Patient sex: F
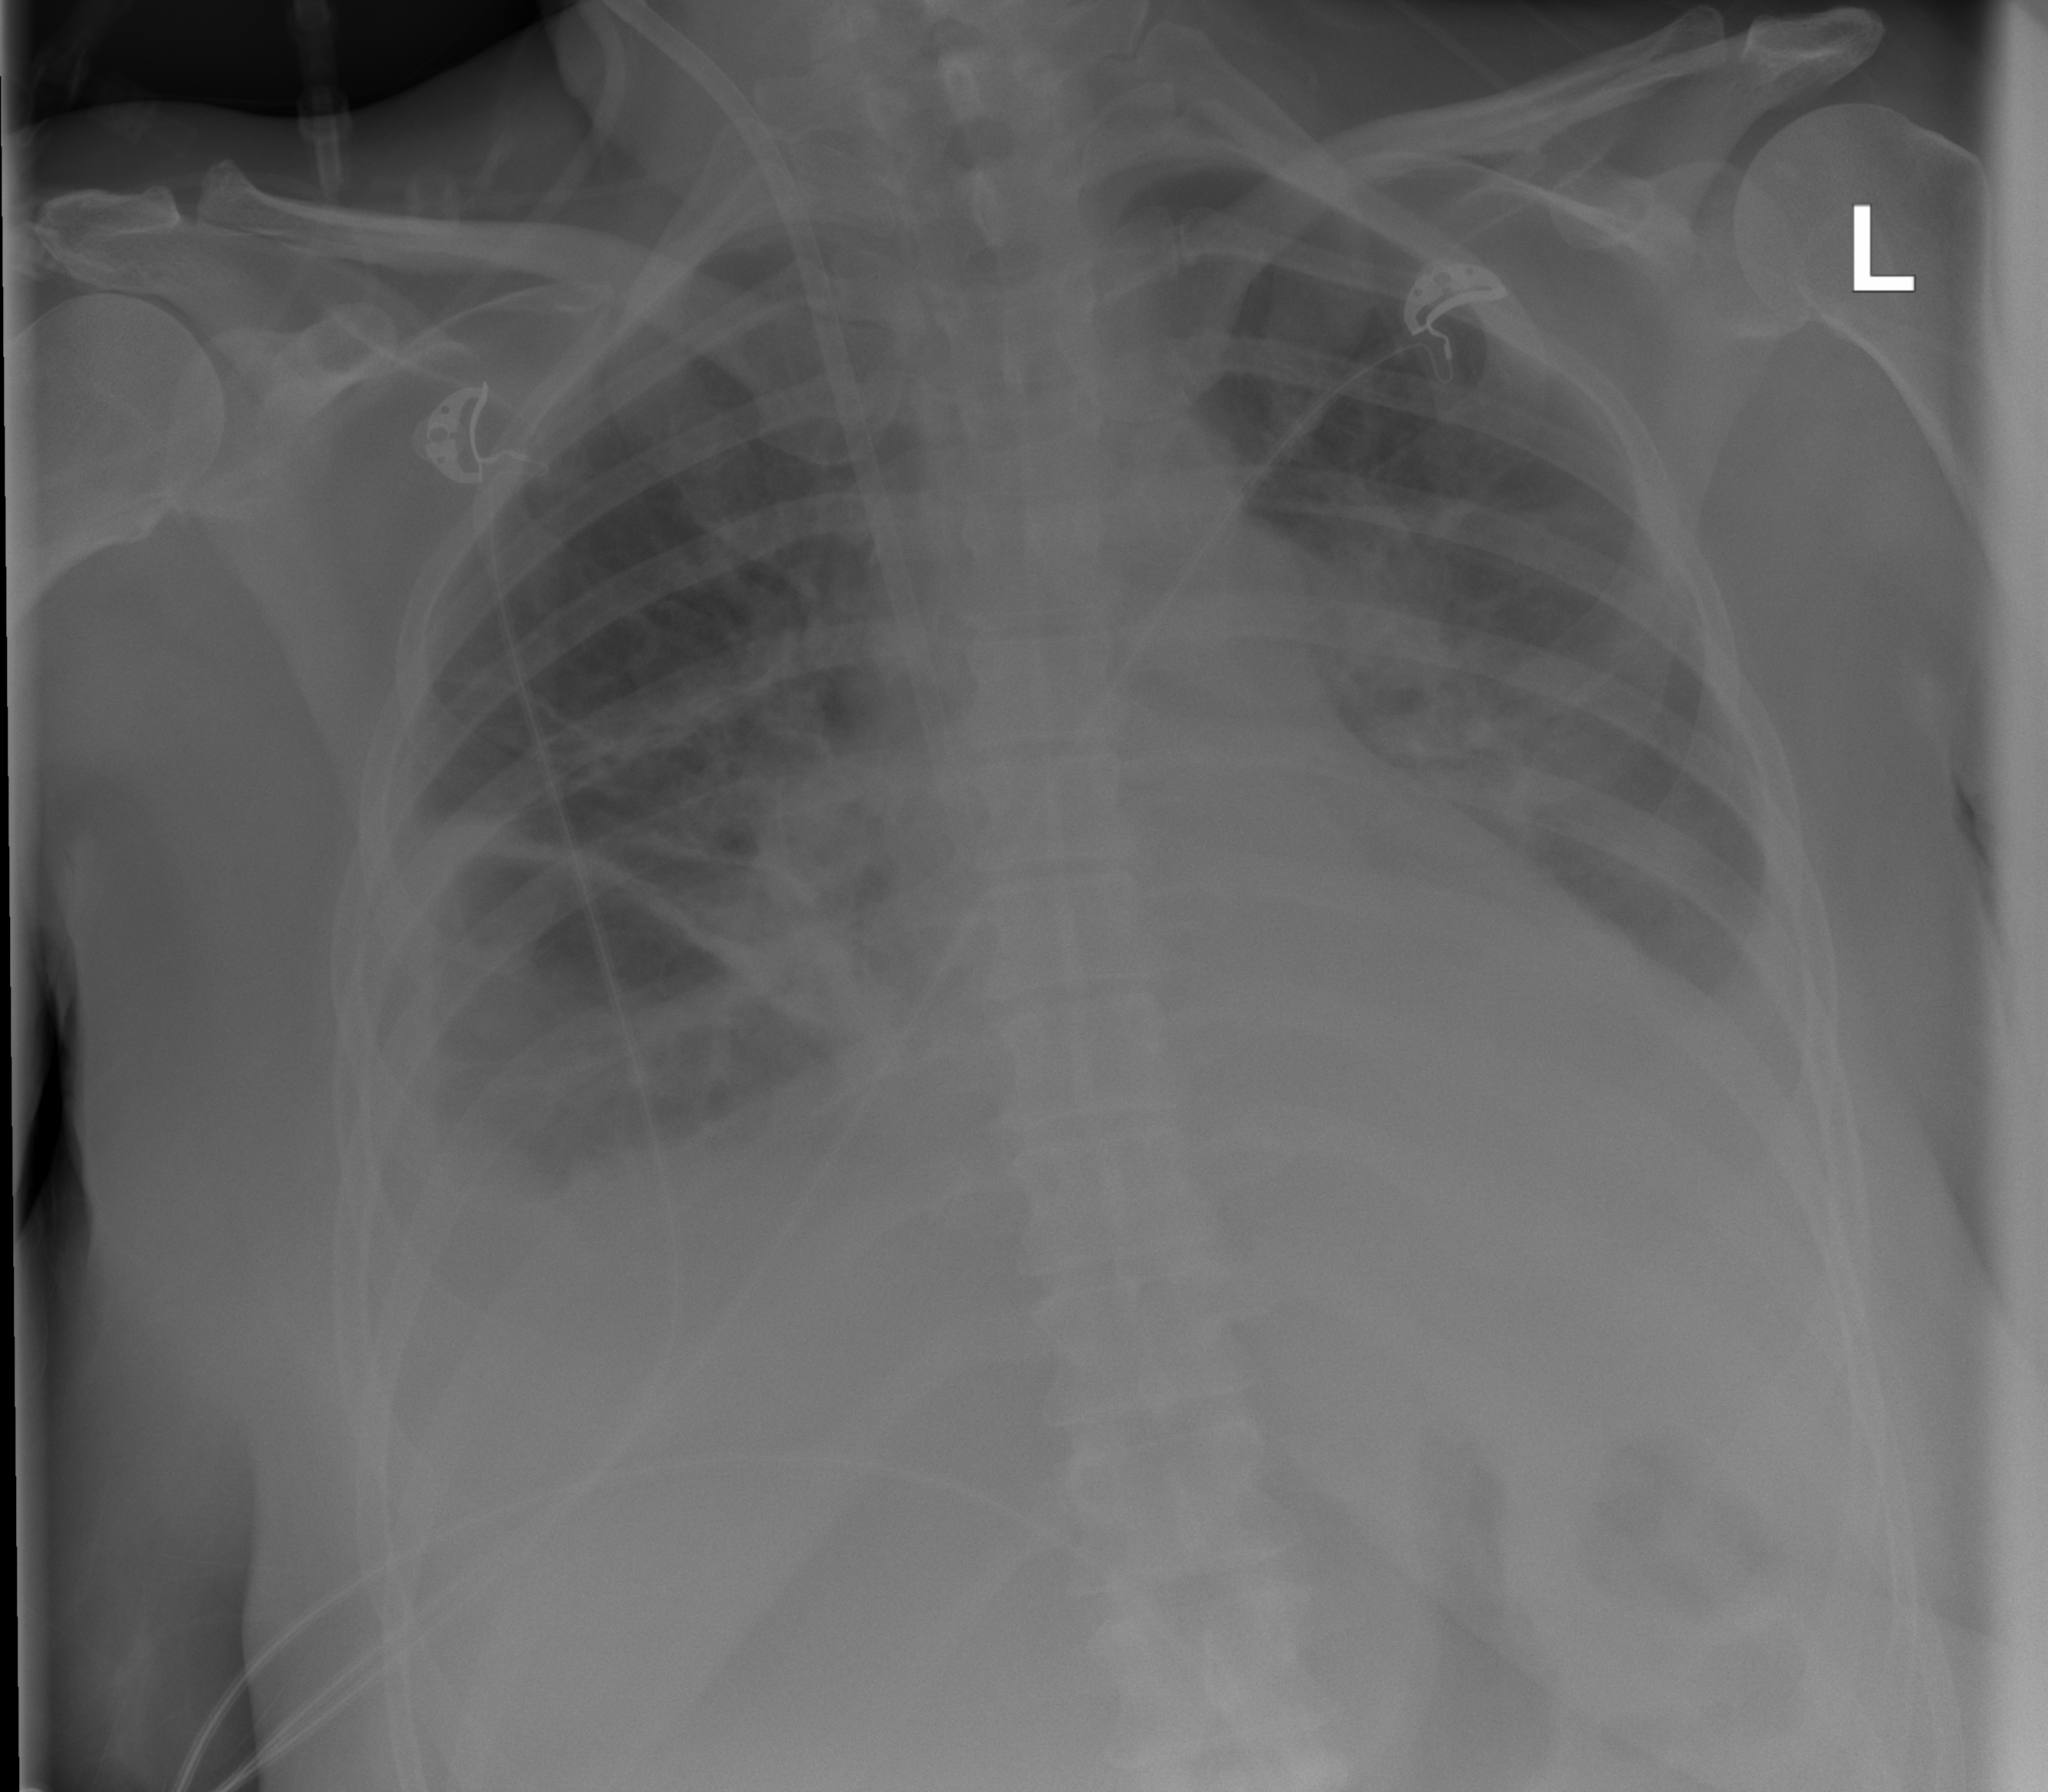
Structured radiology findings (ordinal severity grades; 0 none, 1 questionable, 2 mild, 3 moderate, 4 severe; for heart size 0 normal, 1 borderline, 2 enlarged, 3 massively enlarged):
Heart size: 2
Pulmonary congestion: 2
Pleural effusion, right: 3
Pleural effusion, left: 2
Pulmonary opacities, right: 2
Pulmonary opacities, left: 2
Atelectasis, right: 3
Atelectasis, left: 2